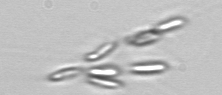
Label: Dinobryon